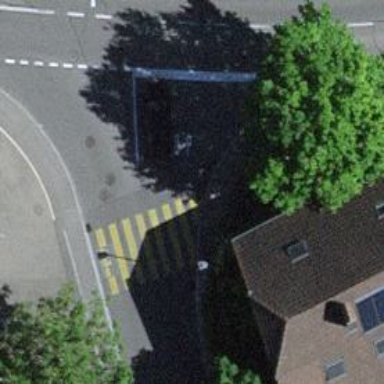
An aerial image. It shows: Crossing road.